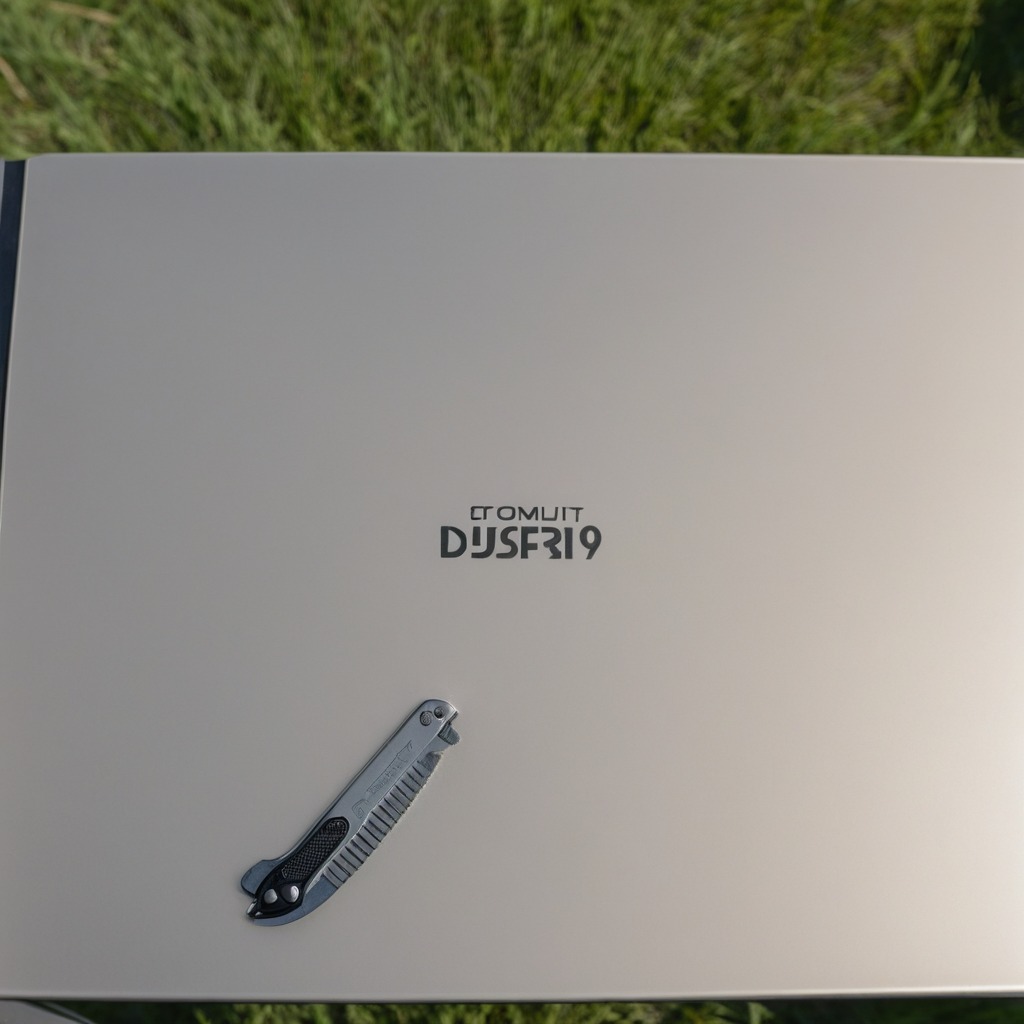
A utility knife is lying on a textured surface in a temporary outdoor tool station.